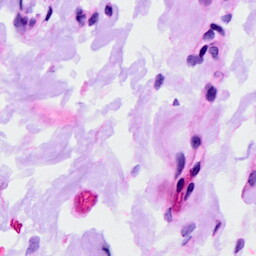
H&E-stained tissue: Ovarian